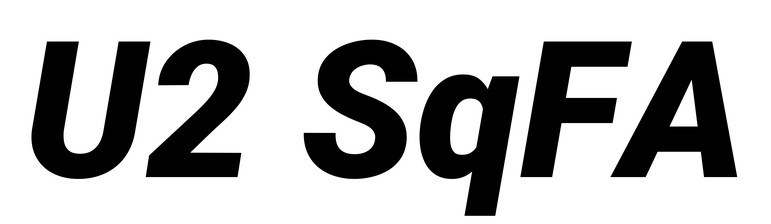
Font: Roboto-Italic_Black_Italic